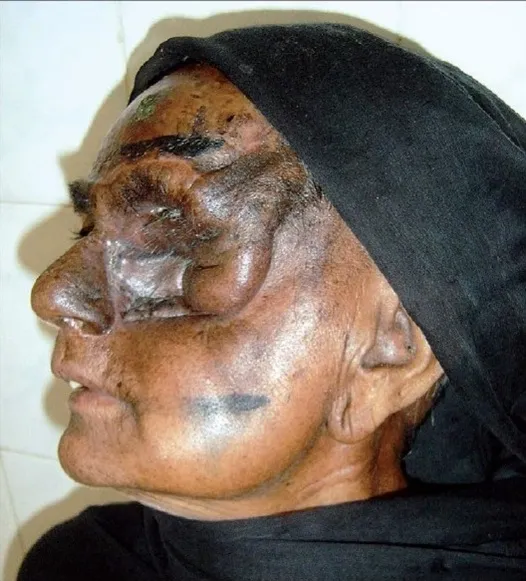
Well-adhered flap with good healing - lateral view.
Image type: medical_photograph (other_medical_photograph)